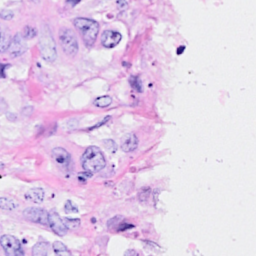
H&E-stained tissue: Breast